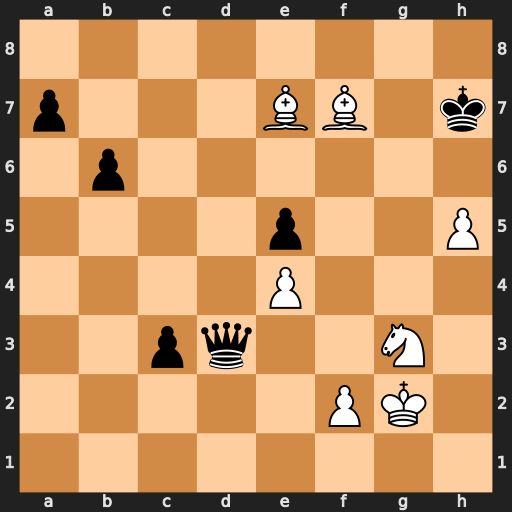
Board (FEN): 8/p3BB1k/1p6/4p2P/4P3/2pq2N1/5PK1/8
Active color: w
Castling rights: -
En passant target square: -
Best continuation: Bg6+ Kg8 h6